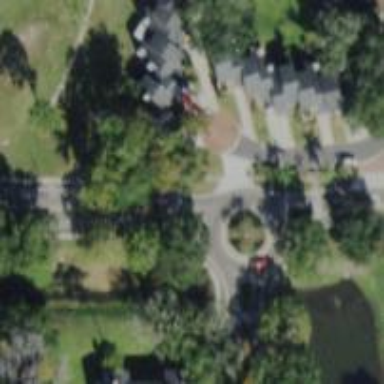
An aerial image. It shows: Turning circle on the road.